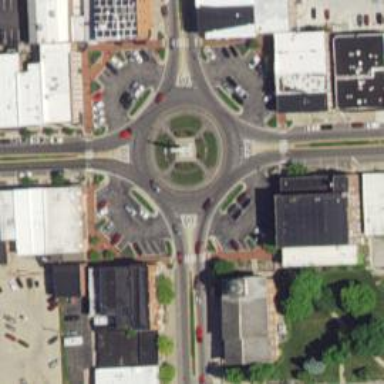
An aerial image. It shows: Primary highway intersecting roundabout.